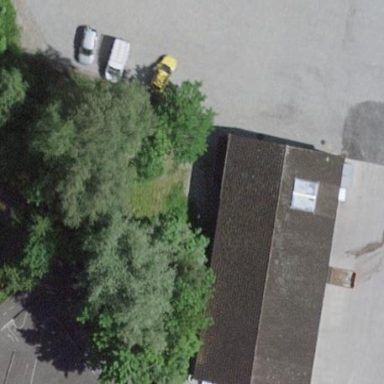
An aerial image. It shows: Warehouse.